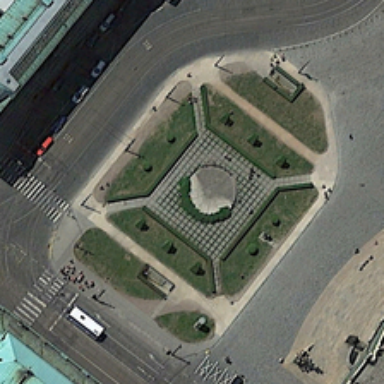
A square with green trees is surrounded by roads with several cars .